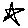
Label: star